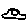
Label: car